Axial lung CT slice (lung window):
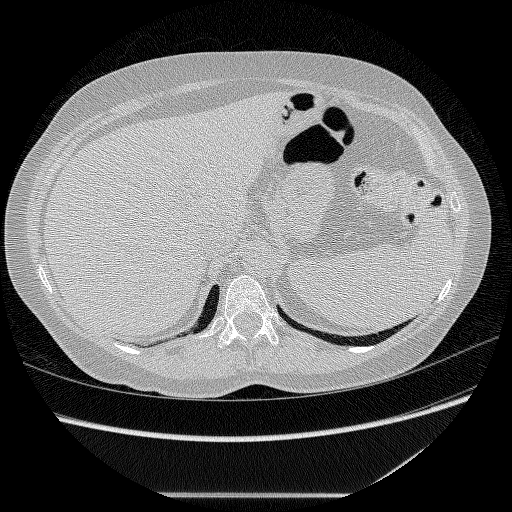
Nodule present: no